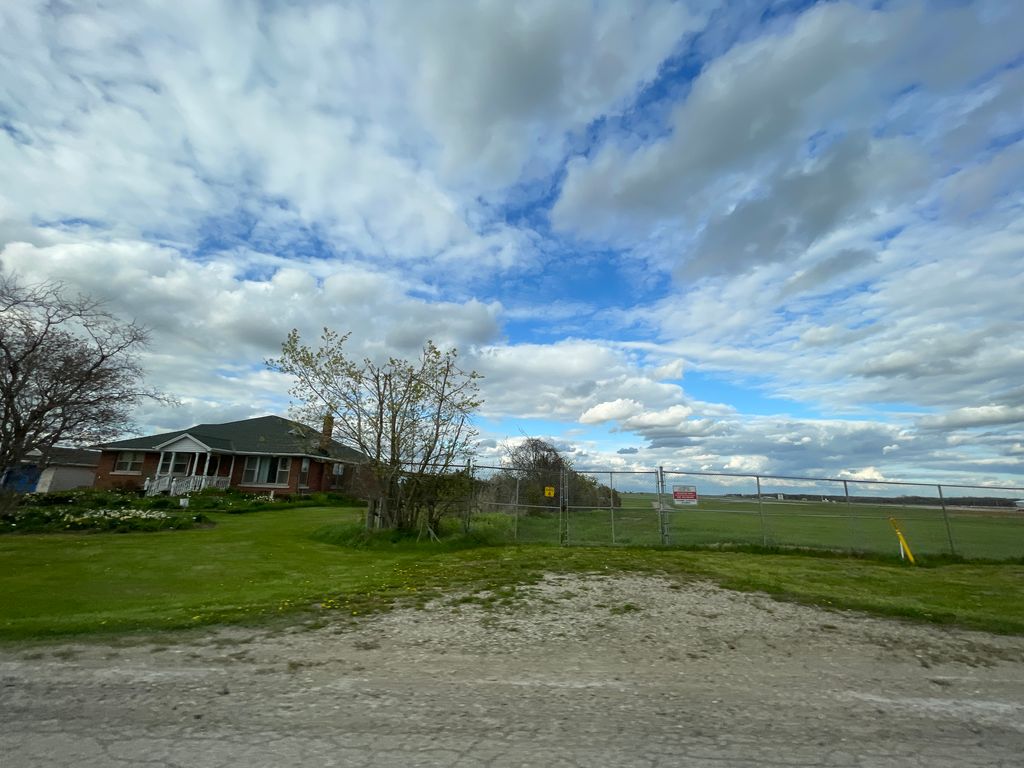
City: kitchener-waterloo